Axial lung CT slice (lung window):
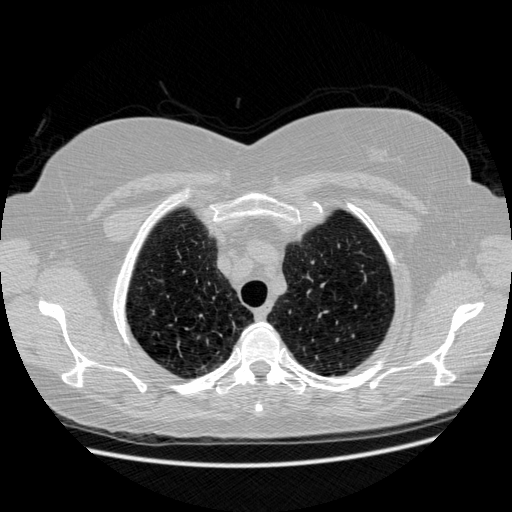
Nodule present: no